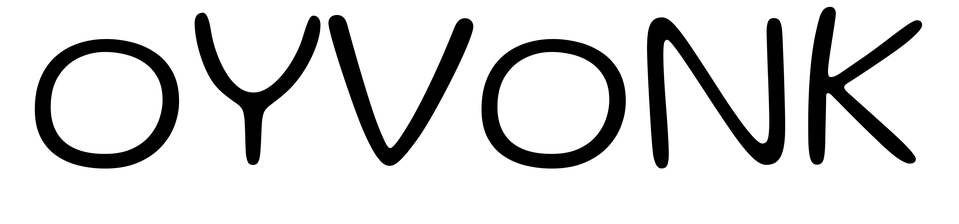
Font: Gluten_ExtraLight